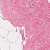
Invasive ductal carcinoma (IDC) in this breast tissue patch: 0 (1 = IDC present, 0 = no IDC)